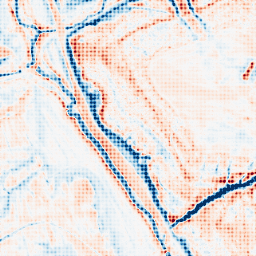
Category: edge_preserving
Decomposition family: anisotropic_diffusion
Decomposition parameters: iterations: 50
kappa: 50
gamma: 0.2
Upsampling method: sinc_blackman
Upsampling parameters: scale: 8
kernel_size: 8
Upsampling scale: 8